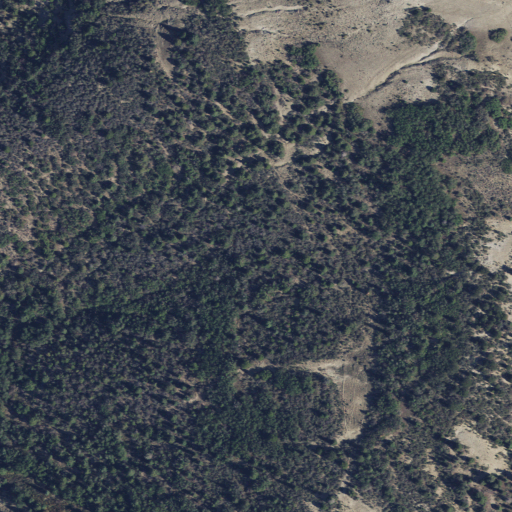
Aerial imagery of ridge(s) in Utah named Water Hollow Ridge containing evergreen forest, deciduous forest, and shrub